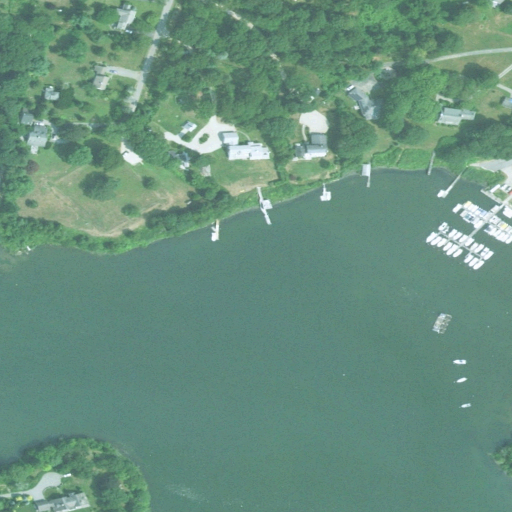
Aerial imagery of cape in Rhode Island named Fort Neck containing open water, mixed forest, pasture, low intensity development, deciduous forest, open development, woody wetlands, medium intensity development, herbaceous wetlands, barren land, grassland, and high intensity development